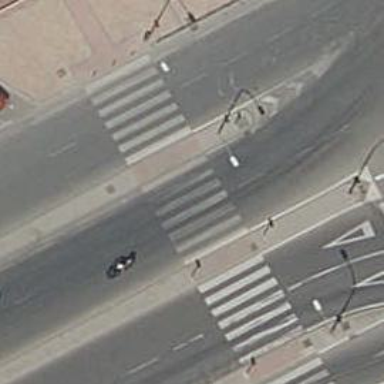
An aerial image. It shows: Crossing with traffic signals.